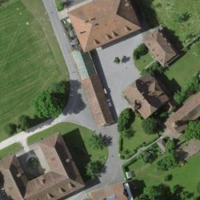
EUNIS habitat code: 55
Species observed at this site:
Symphoricarpos albus